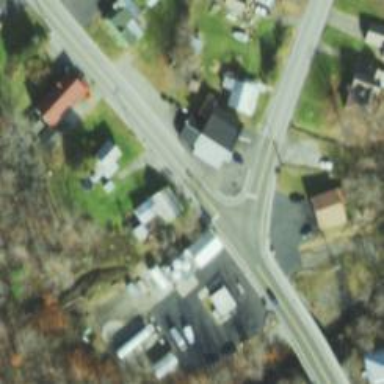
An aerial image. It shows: Stop road.